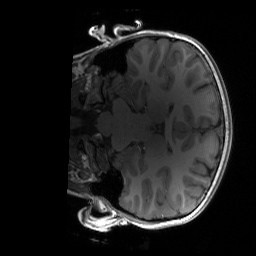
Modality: T1w
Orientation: coronal
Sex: female
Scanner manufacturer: siemens
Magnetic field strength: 3 T
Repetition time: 1.9 s
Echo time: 0.00243 s